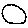
Label: moon